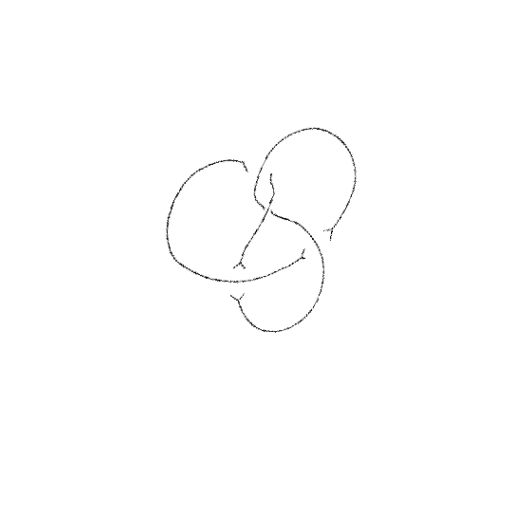
Crossing number: 4